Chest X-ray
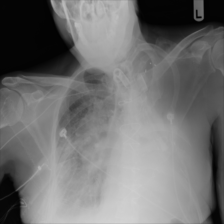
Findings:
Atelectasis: negative
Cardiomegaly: negative
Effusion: negative
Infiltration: positive
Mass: negative
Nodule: positive
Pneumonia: negative
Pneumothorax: negative
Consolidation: negative
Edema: negative
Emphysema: negative
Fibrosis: negative
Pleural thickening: negative
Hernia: negative